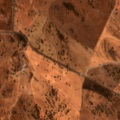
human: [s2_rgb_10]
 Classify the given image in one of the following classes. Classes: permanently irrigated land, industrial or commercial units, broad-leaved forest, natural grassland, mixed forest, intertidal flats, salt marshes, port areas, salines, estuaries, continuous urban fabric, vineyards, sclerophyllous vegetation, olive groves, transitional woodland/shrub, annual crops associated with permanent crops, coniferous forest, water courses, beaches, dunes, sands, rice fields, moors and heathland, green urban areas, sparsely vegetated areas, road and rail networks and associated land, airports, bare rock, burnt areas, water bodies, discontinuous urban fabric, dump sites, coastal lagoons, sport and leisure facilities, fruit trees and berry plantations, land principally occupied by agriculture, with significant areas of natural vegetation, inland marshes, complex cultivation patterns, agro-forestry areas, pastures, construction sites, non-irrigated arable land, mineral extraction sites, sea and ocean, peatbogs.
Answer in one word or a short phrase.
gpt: non-irrigated arable land, pastures, agro-forestry areas